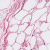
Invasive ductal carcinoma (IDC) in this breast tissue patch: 0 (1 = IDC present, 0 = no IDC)